Aerial crown-view tile of a tropical tree (Barro Colorado Island, Panama), acquired 20250317:
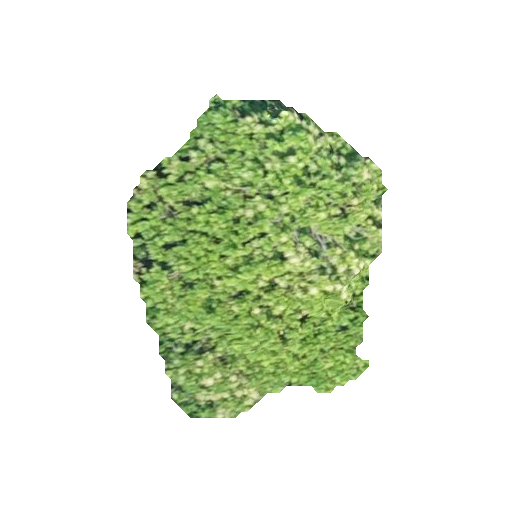
Species: Anacardium excelsum
GBIF accepted scientific name: Anacardium excelsum
Crown area: 90.868 m²